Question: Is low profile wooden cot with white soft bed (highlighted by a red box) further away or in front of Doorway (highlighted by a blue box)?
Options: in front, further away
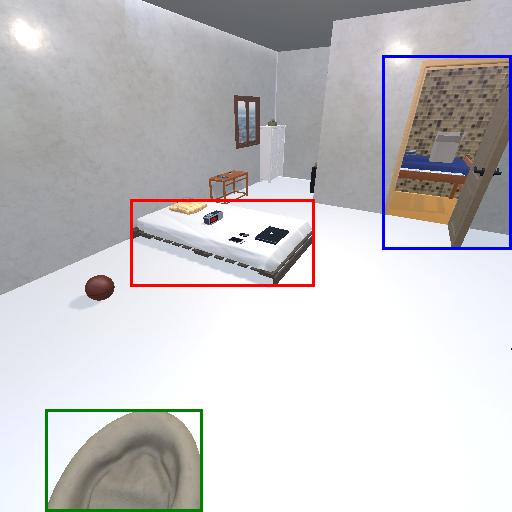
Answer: in front